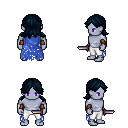
a pixel art fantasy rpg character, male body template, dark elf, purple skin, blue tattered cape, white pants, raven loose hair, leather bracers, dagger, four views (front, back, left, right), 2x2 character sprite sheet, small pixel art, hard edges, no anti-aliasing